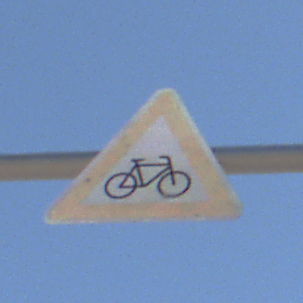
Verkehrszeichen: RadverkehrLinks
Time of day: Midday
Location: Outdoor (RoadRail)
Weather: Clear
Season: Summer
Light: Natural